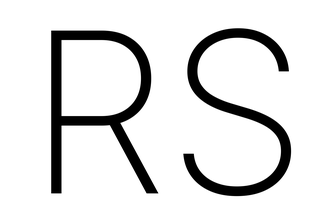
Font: Inter_ExtraLight